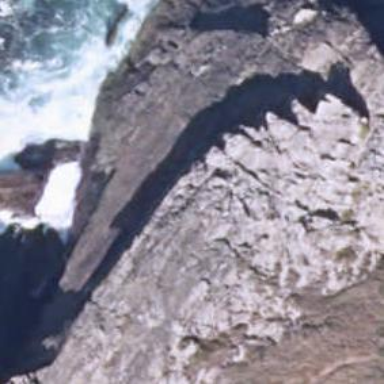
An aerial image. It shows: Natural cliff.